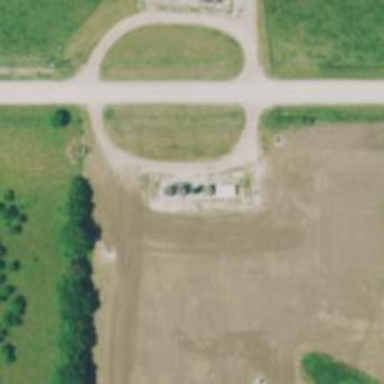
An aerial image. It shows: Storage tank that is man-made.